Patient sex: M
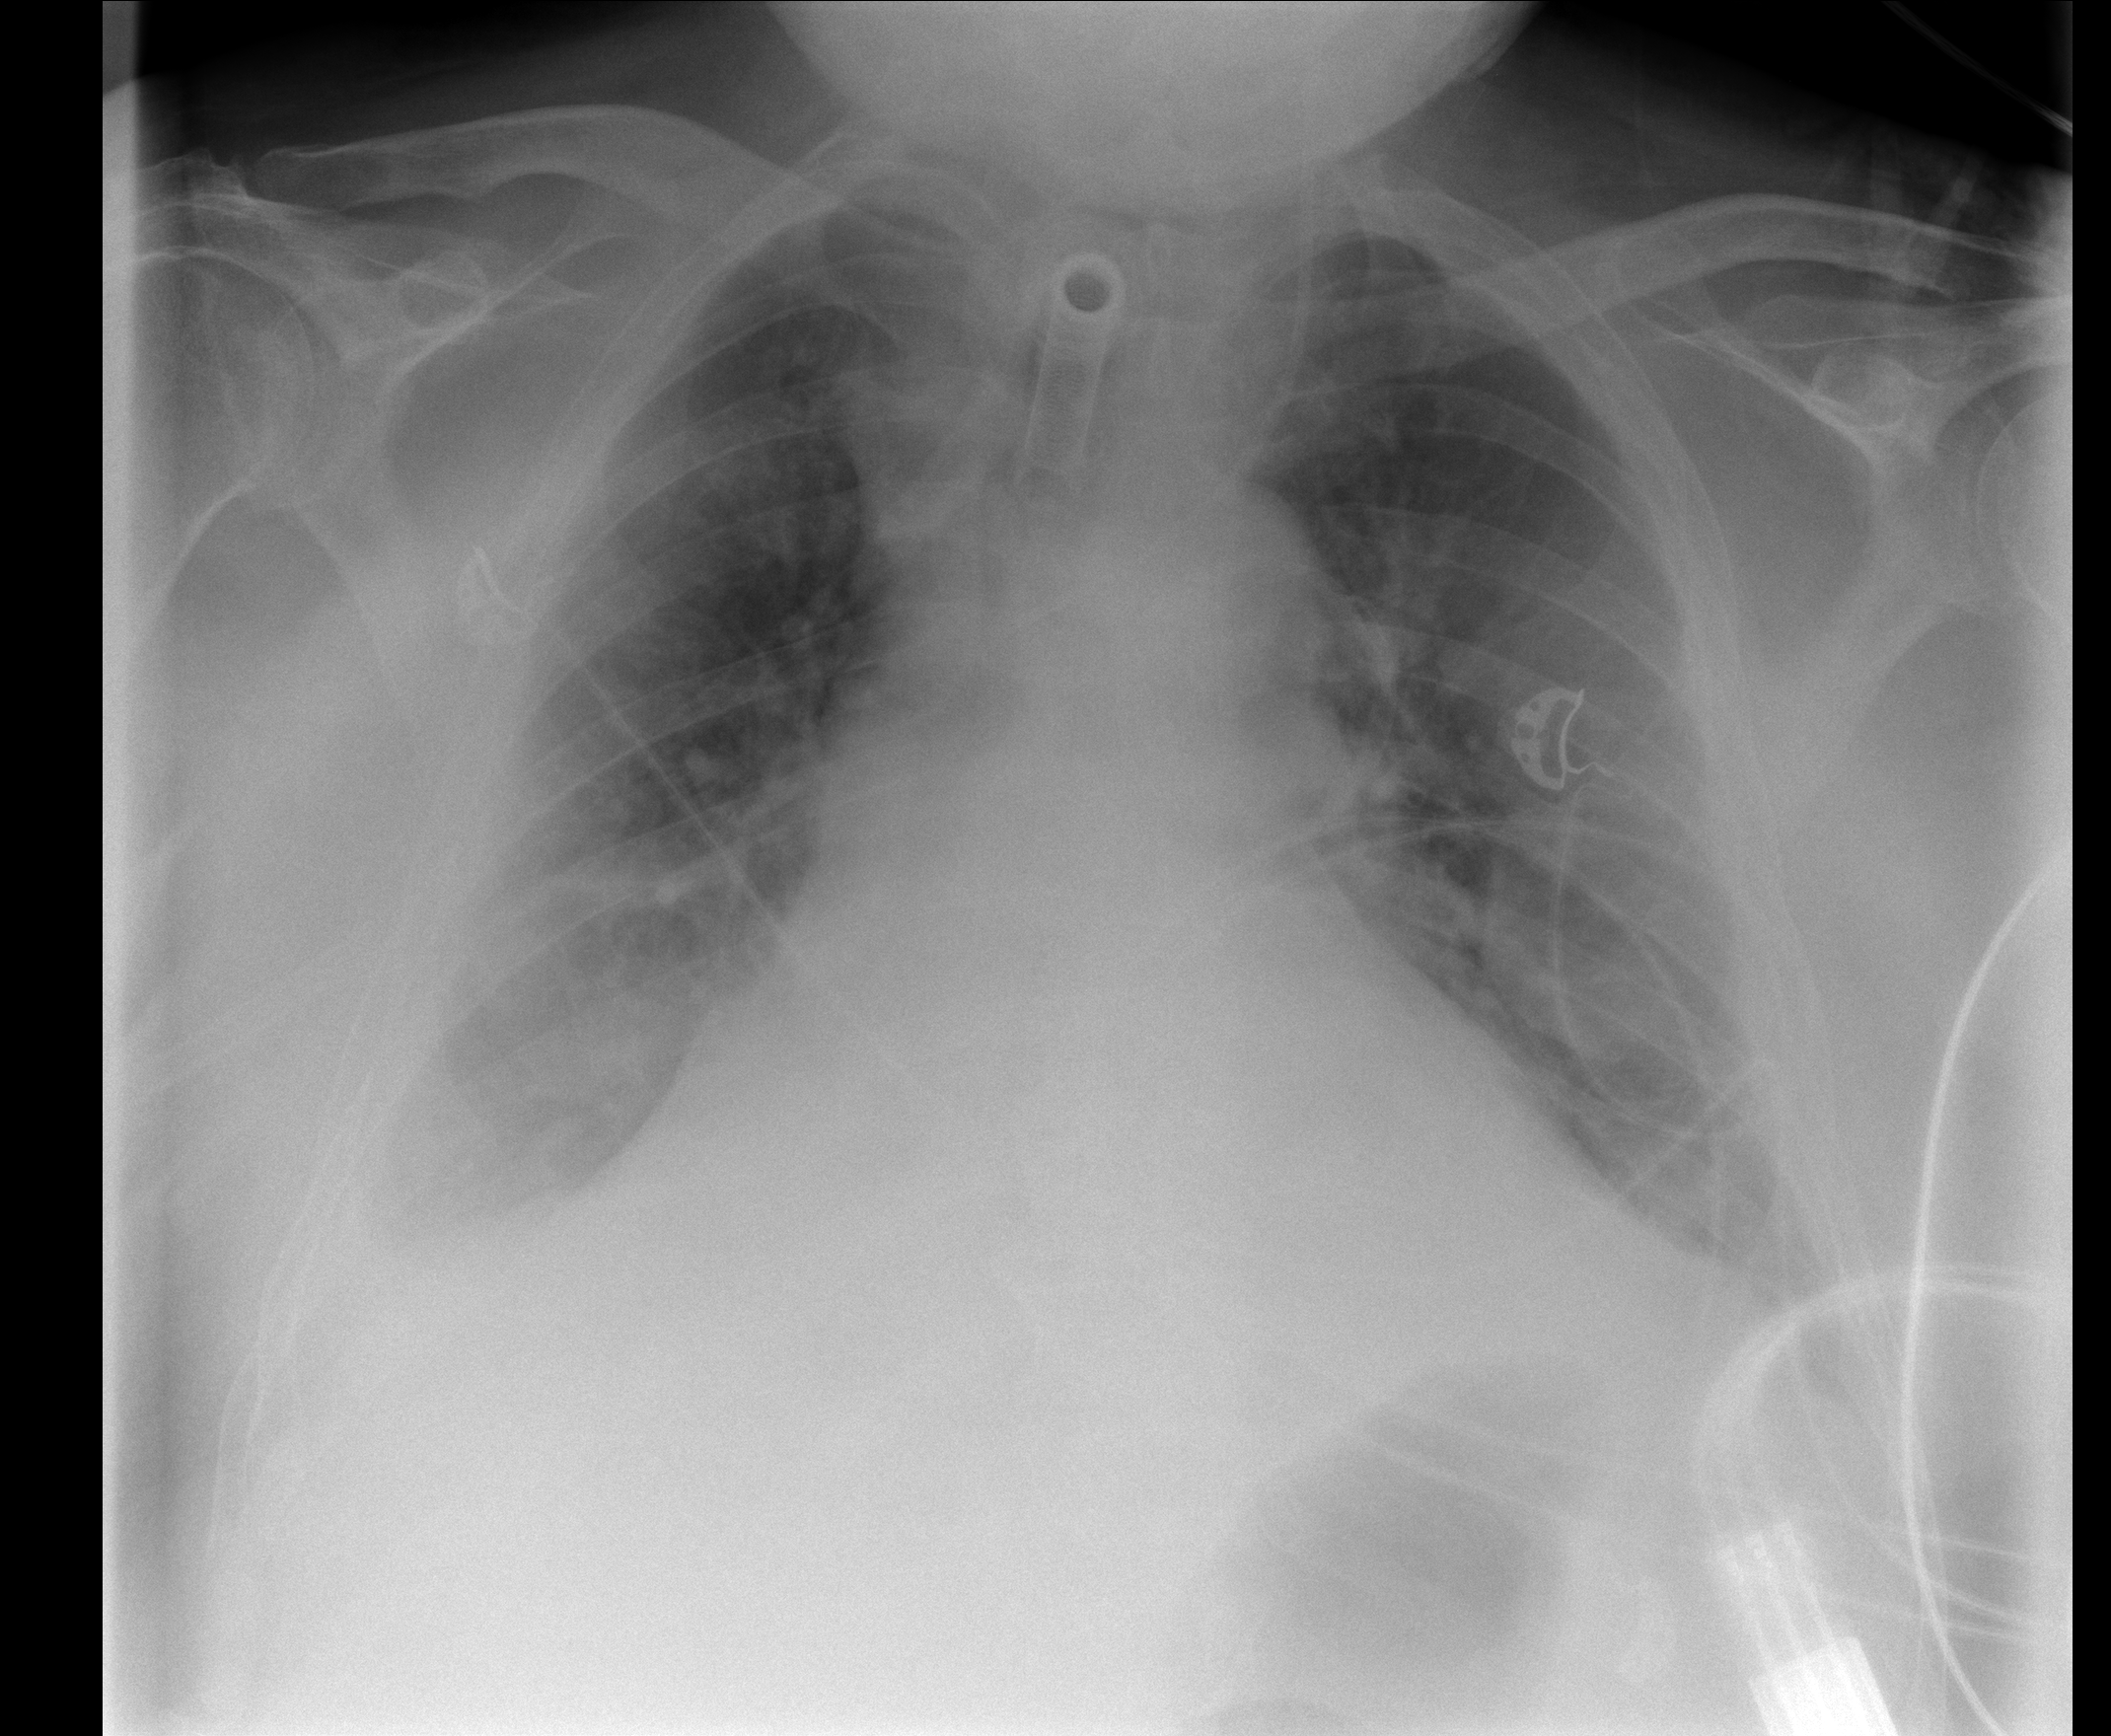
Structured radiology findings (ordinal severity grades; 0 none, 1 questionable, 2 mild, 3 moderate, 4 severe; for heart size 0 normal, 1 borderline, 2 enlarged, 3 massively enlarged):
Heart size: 2
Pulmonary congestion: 2
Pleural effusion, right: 2
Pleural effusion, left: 2
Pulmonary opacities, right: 2
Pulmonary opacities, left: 2
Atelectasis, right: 2
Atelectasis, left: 2